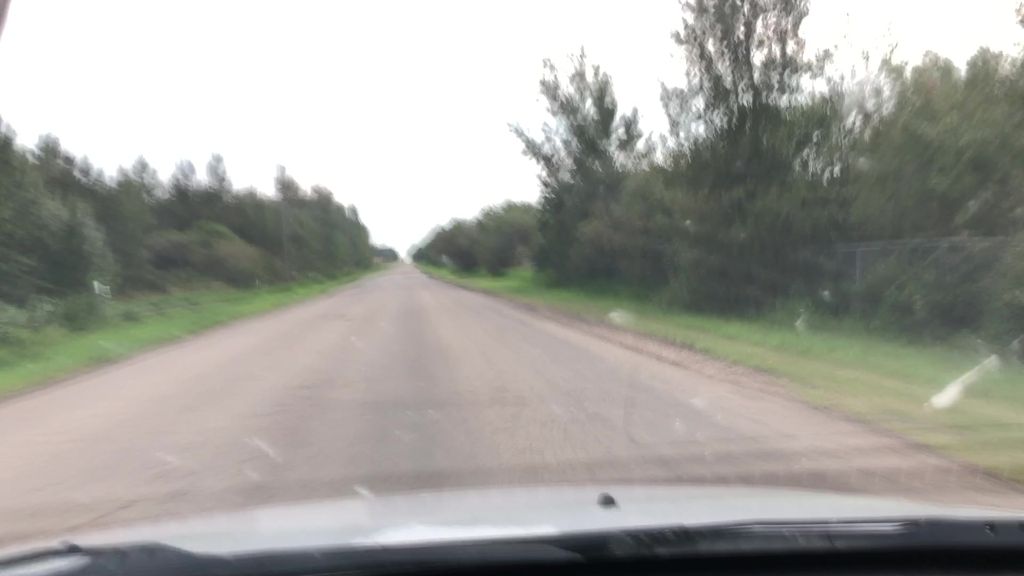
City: edmonton